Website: home-depot
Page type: newsletter-management
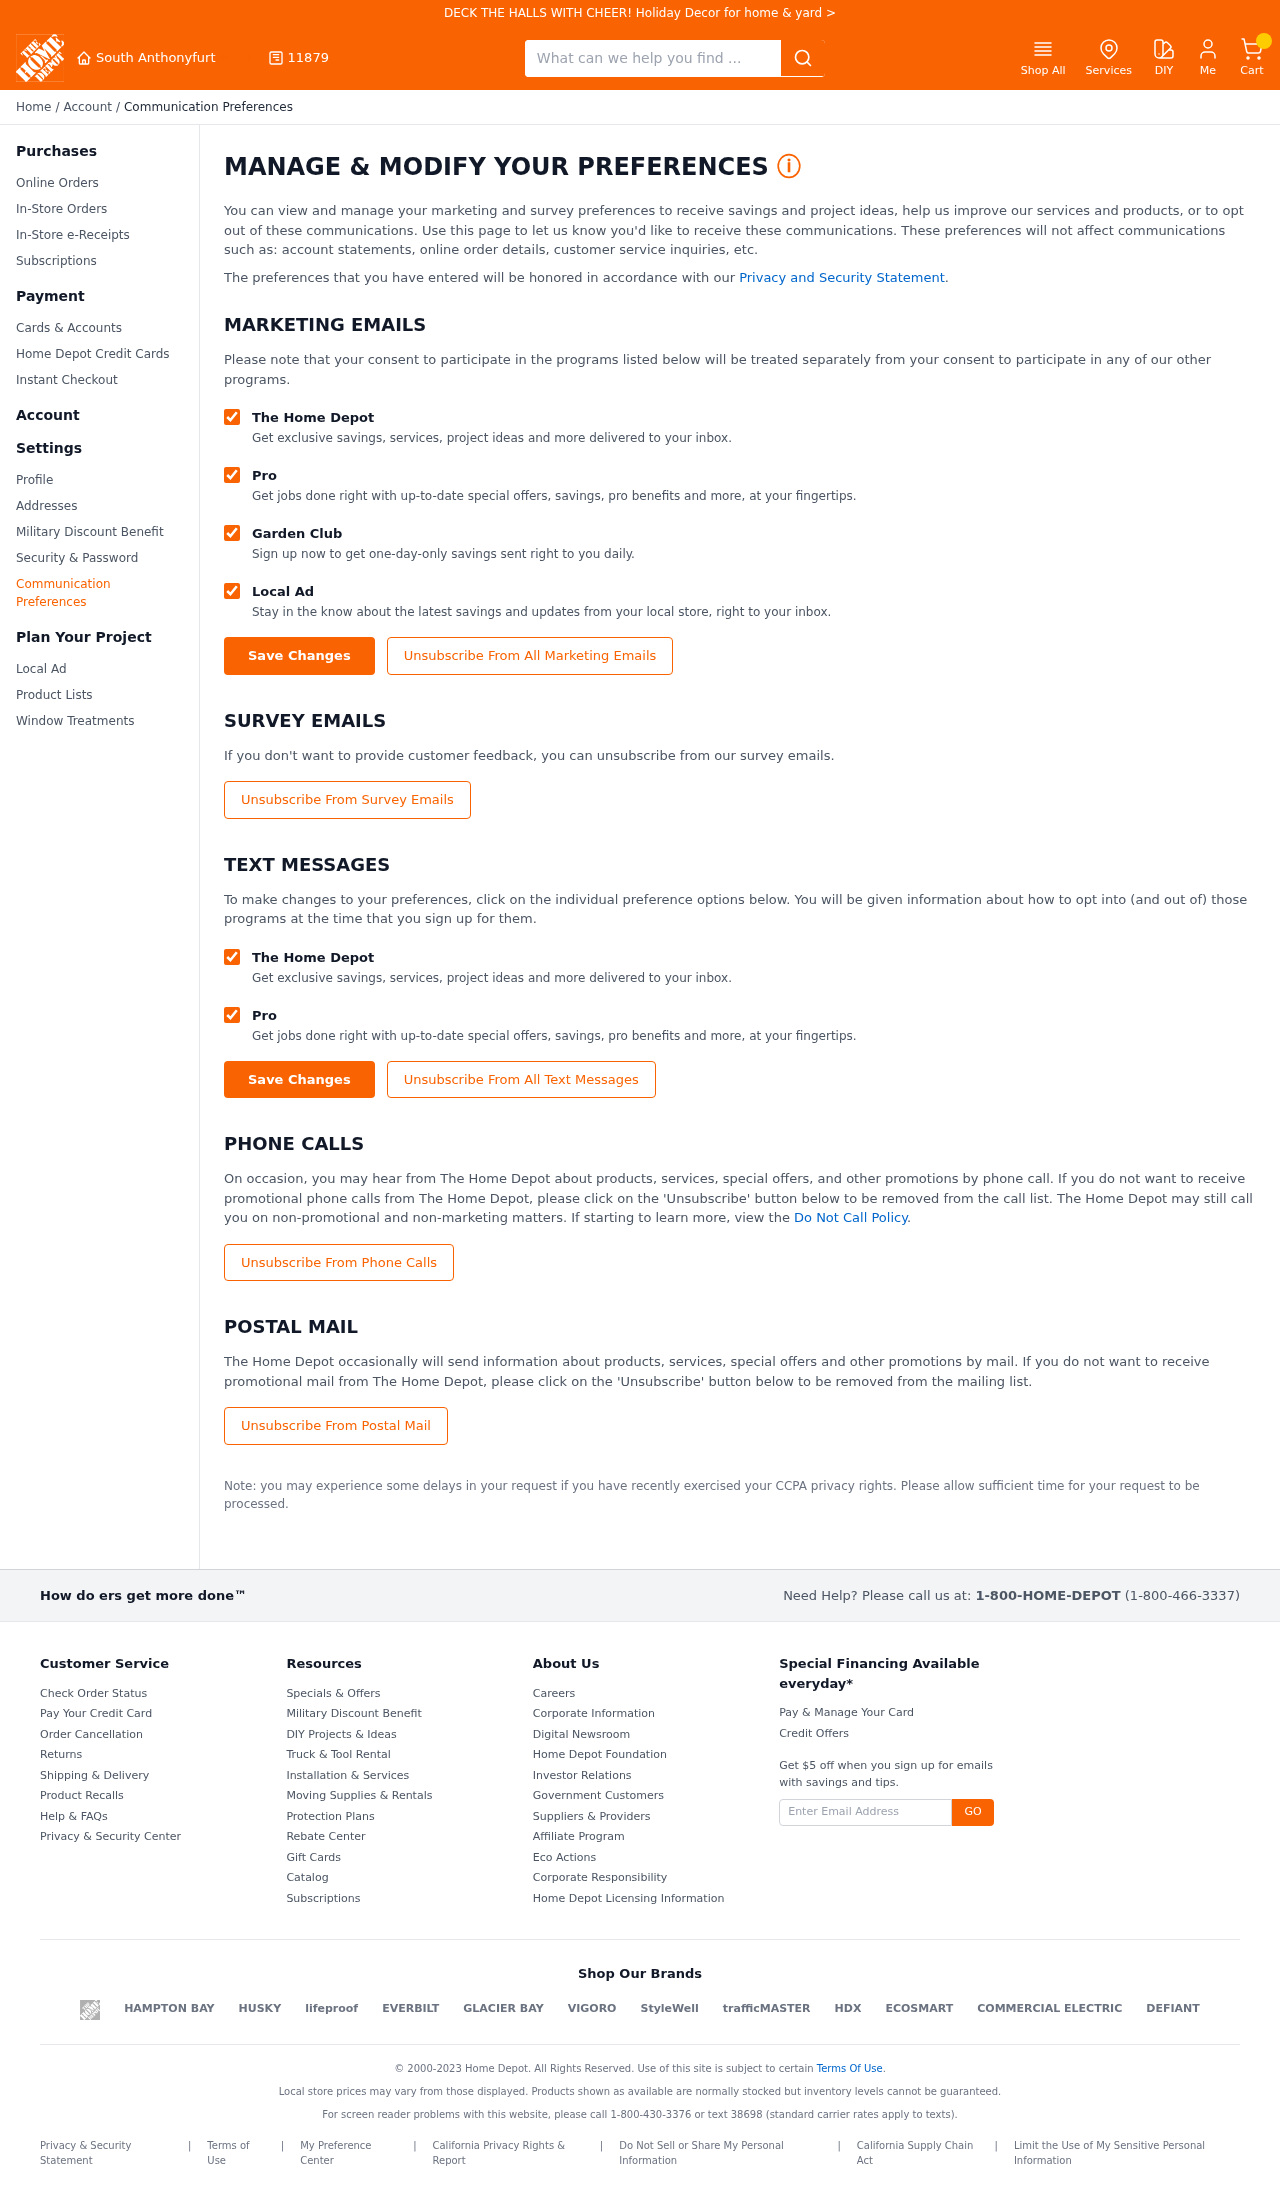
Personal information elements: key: PII_CITY
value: South Anthonyfurt
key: PII_POSTCODE
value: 11879
Search elements: key: HEADER_SEARCH
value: What can we help you find ...